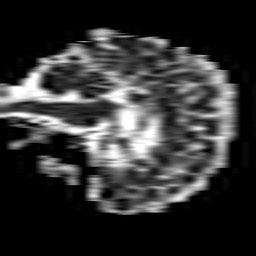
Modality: ADC
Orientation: sagittal
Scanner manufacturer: philips
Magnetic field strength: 1.5 T
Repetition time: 3.393 s
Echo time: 0.06922 s